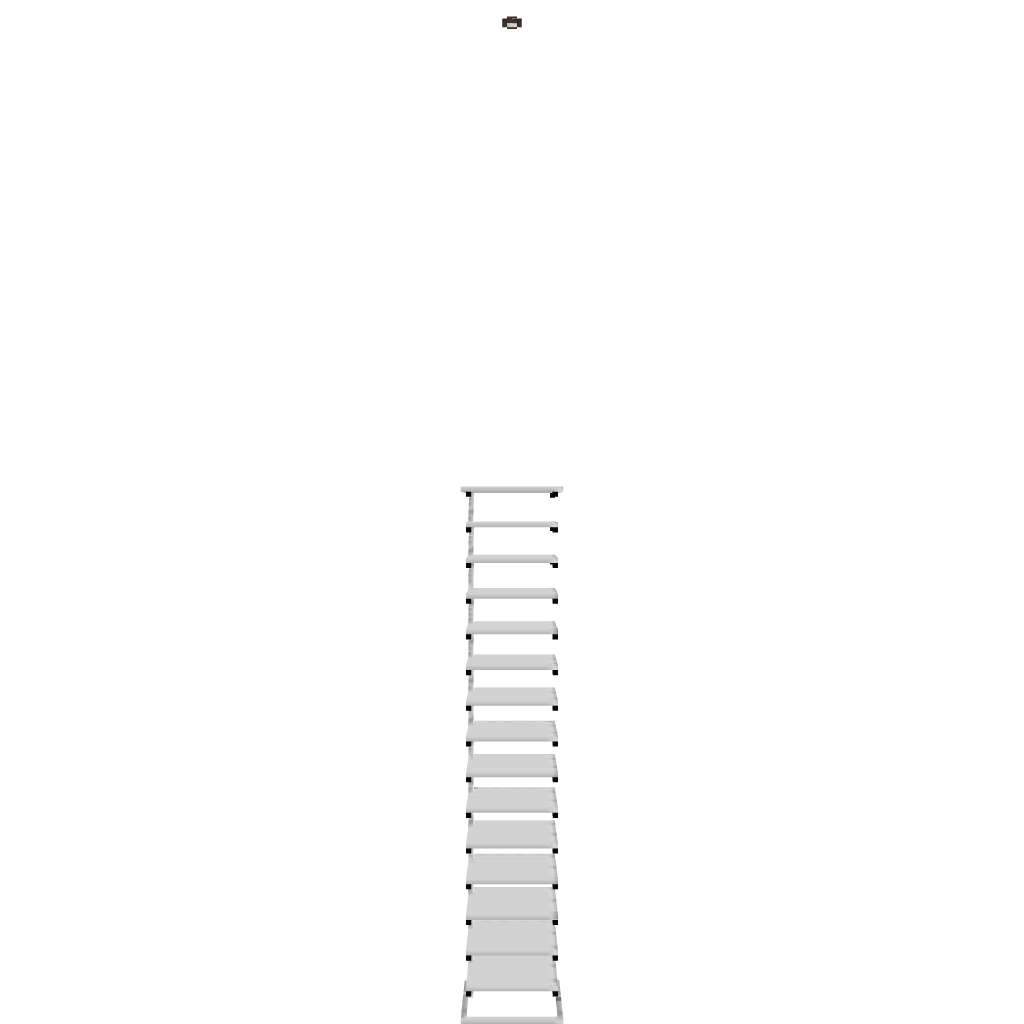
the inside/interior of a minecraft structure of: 200 block high Skyscraper